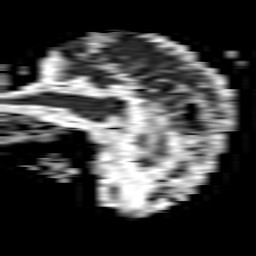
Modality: ADC
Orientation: sagittal
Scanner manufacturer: philips
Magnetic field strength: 1.5 T
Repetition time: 3.403 s
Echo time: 0.06899 s